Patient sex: M
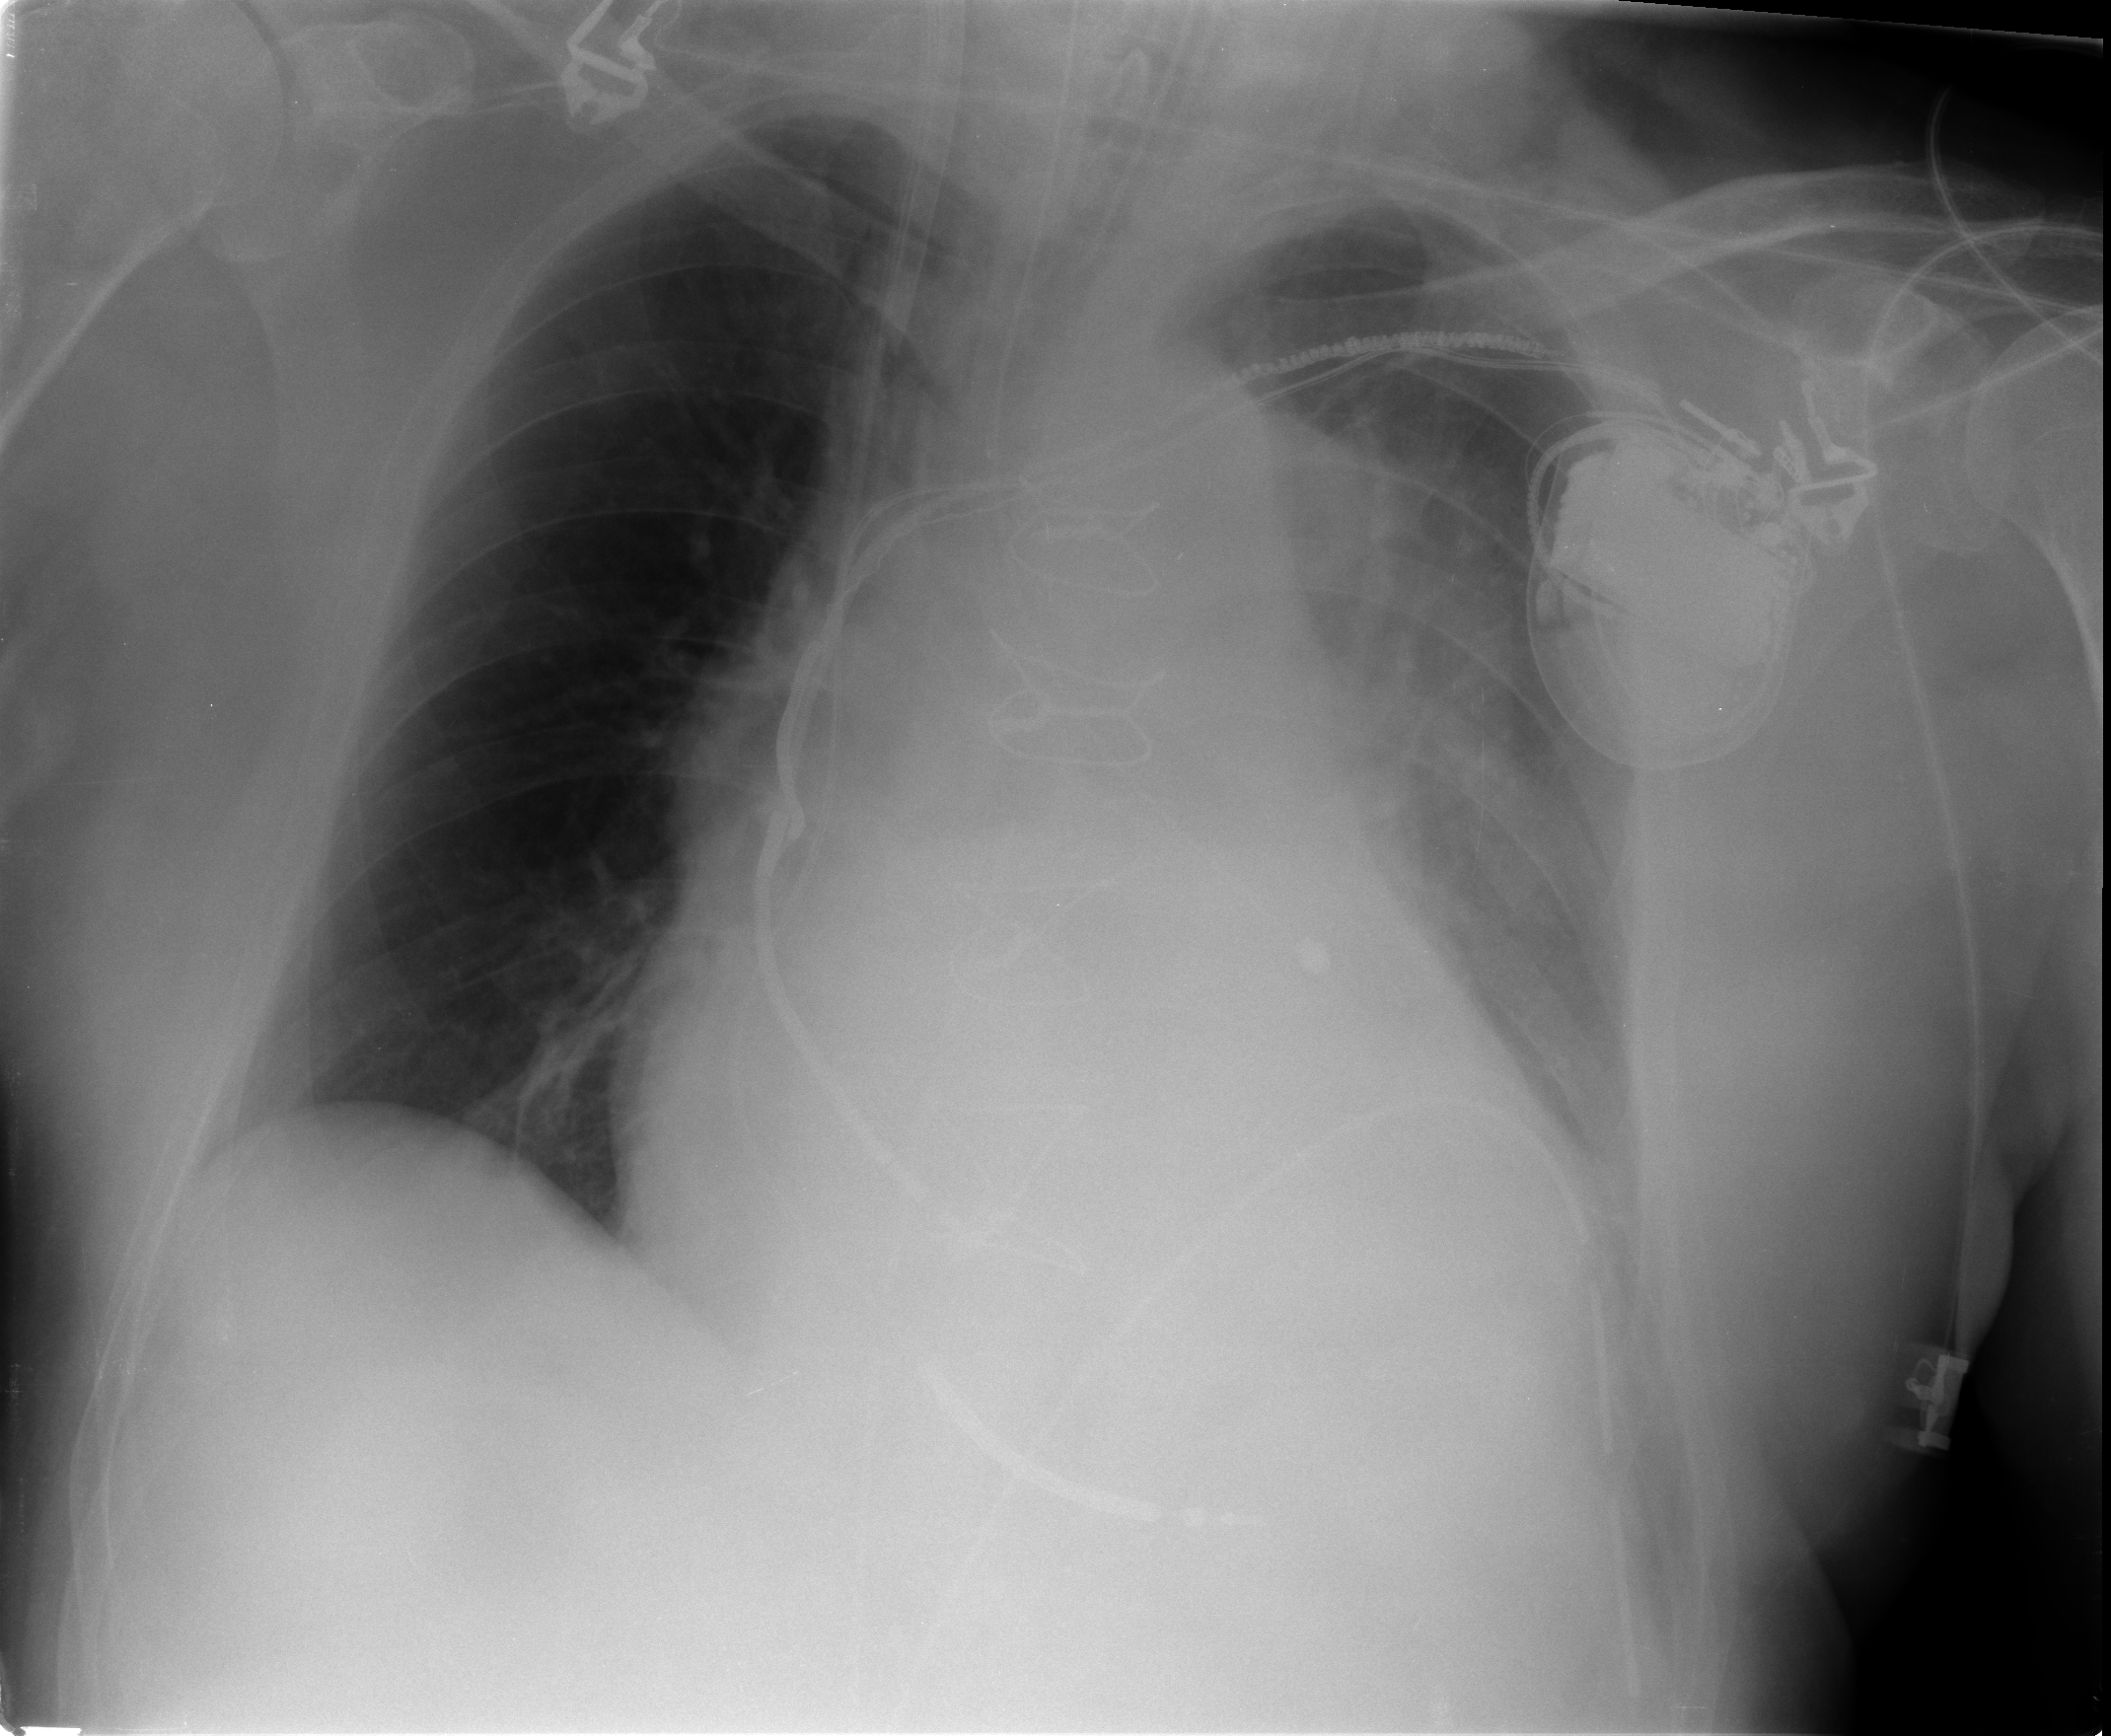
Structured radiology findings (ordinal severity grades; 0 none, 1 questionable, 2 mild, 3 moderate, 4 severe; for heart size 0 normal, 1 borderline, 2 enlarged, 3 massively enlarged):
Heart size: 2
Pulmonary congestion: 0
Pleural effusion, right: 0
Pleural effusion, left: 0
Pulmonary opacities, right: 0
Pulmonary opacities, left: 0
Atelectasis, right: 1
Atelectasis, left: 2